Question: I am showing spinner(UIActivityIndicator) while download is going on. It shows spinner as download starts, but it doesn't stop showing once download is finished. i have seen some question for the same issue but did not help. I need to make it work in ios7 as well as iOS8.
I am using below code...
'''
- (void) startSpinner:(NSString *)message {
container = [[UIView alloc] initWithFrame:CGRectMake(0, 0, 100, 100)];
container.center = self.view.center;
container.backgroundColor = [UIColor colorWithRed:0.9 green:0.9 blue:0.9 alpha:0.4];
container.layer.cornerRadius = 10;
container.layer.masksToBounds = true;
container.tag = 134;
activityLabel = [[UILabel alloc] init];
activityLabel.frame = CGRectMake(0, 70, 100, 30);
activityLabel.text = message;
activityLabel.textColor = [UIColor darkGrayColor];
activityLabel.textAlignment = NSTextAlignmentCenter;
activityLabel.font = [UIFont boldSystemFontOfSize:10];
[container addSubview:activityLabel];
activityIndicator = [[UIActivityIndicatorView alloc] initWithActivityIndicatorStyle:UIActivityIndicatorViewStyleGray];
activityIndicator.center = CGPointMake(container.frame.size.width/2, container.frame.size.height/2);
[container addSubview:activityIndicator];
[self.view addSubview:container];
[activityIndicator startAnimating];
}
-(void)stopSpinner{
[activityIndicator stopAnimating];
container = [self.view viewWithTag:134];
[container removeFromSuperview];
activityIndicator = nil;
NSLog(@"activity indicator should be removed %@",activityIndicator);
}
'''
And one more issue it does not show spinner in the center of the device screen.
Any help will be appreciated....

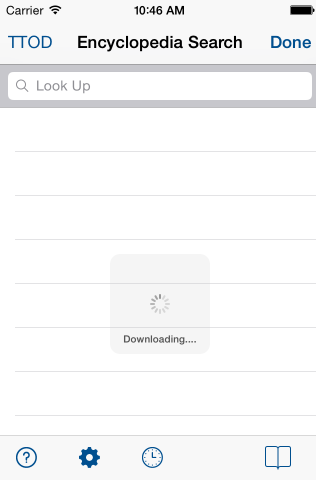
Answer: There are a few things wrong here.
> container.center = self.view.center;
If you are trying to center the container in self.view, then this won't do it. self.view.center is the center of the view's but you would need to use the center of the view's . Here is the corrected code:
> container.center = CGPointMake(CGRectGetMidX(self.view.bounds), CGRectGetMidY(self.view.bounds));
You also need to change how you set the activity indicator's frame:
> activityIndicator.center = CGPointMake(CGRectGetMidX(container.bounds), CGRectGetMidY(container.bounds));
Also, if you call startSpinner more than once, you can have more than one spinner added to the view, which could possibly be the reason your spinner doesn't seem to be stopping. I recommend that you alloc and init only one spinner and do it in the class constructor. You can do the same with the container and activityLabel objects. Alternatively, you could call stopSpinner at the top of startSpinner (and add some null-checks in stopSpinner to avoid referencing a null pointer).
It's impossible to say for sure based on your code why it appears that the spinner doesn't stop, but my guess is that you're calling startSpinner several times in a row without any intervening call to stopSpinner.
If you're only calling stopSpinner once then verify that you're doing so in the main thread.